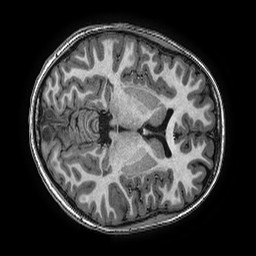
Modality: T1w
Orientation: axial
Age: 12
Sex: female
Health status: ill
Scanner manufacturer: ge
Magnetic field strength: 3 T
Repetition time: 0.0077 s
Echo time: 0.003436 s